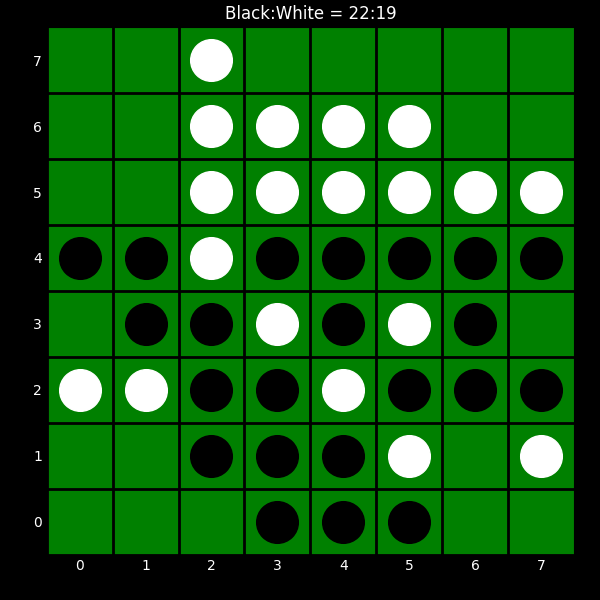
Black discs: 22
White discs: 19